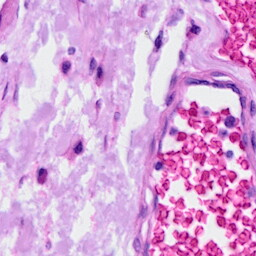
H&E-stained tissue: Ovarian